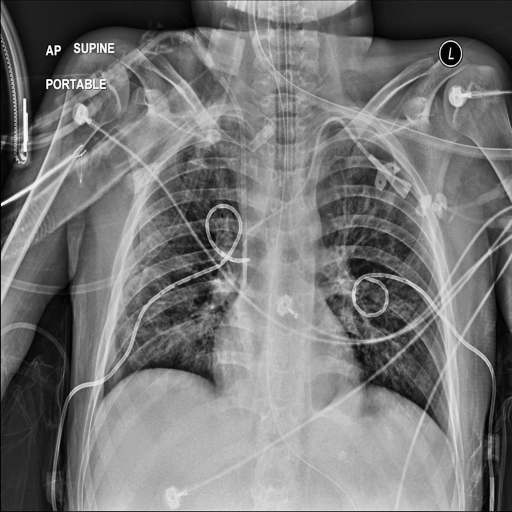
Finding: NORMAL